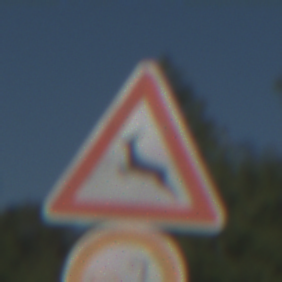
Verkehrszeichen: WildwechselRechts
Zusatzzeichen unten: VerbotUeberholenEinspurigeFahrzeuge
Umgebung: Outdoor, Nature
Tageszeit: MorningAfternoon
Wetter: Clear
Licht: Natural
Jahreszeit: NotSpecified
Kontrast: HighContrast